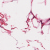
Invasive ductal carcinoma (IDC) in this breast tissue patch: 0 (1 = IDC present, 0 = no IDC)